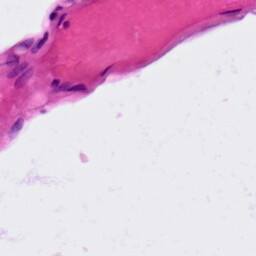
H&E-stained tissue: Lung